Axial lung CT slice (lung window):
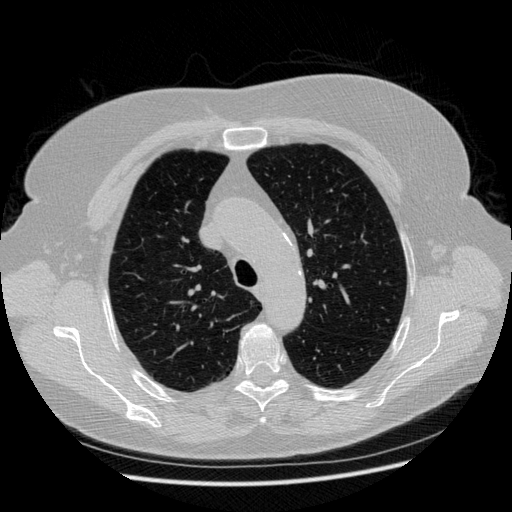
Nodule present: no